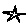
Label: star